Question: In my Test Framework, when I call 'DbContext.Set<FakeClass1>()' I am being returned a whole bunch of garbage data (proxies it seems, as they are 'System.Data.Entity.Dynamicproxies'). If I call 'DbContext.FakeClass1s', I do not get any of this garbage.
The problem is, in a generic Repository bass class I am calling 'DbContext.Set<TEntity>()' because obviously it is a nice thing to use to reduce code. But I need to solve this problem for my Test Framework.
Here is the test code - the result should be a count of 2, because only two have been added to the DbContext DbSet.
'''
[TestMethod]
public void FindAll_Should_Work()
{
// Arrange
var dbContext = new FakeDbContext();
// Act
var s1= dbContext.FakeClass1s;
var s2 = dbContext.Set<FakeClass1>();
// Assert
Assert.AreEqual(2, s1.Count());
Assert.AreEqual(2, s2.Count());
}
'''
The result is correct for 's1'. But for 's2', the result is 14.
Here is the code for the FakeDbContext:
'''
public class FakeDbContext : System.Data.Entity.DbContext
{
public DbSet<FakeClass1> FakeClass1s { get; set; }
public DbSet<FakeClass2> FakeClass2s { get; set; }
public FakeDbContext()
{
PopulateData();
}
private void PopulateData()
{
var f11 = new FakeClass1()
{
ID = 1,
Name = "One"
};
var f12 = new FakeClass1()
{
ID = 2,
Name = "Two"
};
FakeClass1s.Add(f11);
FakeClass1s.Add(f12);
}
}
'''
Furthermore, these extra results are actually data that seem to have accrued throughout the running of other tests. In there I find objects with values that come from other tests. This situation obtains even when I run this test in isolation, and comment out the code where these other objects are being used and tested with. So something is being remembered.
Also, looking at that locals window it seems 's1' is really a 'DbSet<FakeClass1>', where 's2' is a query (?):

EDIT: marked the correct answer, but wanted to note here: the issue was inheriting from System.Data.Entity.DbContext. Obviously, the thing to do is just implement the interface and not derive from this class, as andrerpena kindly suggested. The strange behavior disappeared once I stopped inheriting from System.Data.Entity.DbContext.
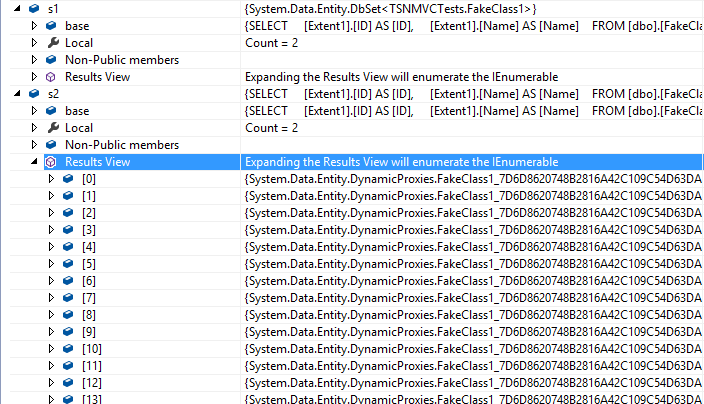
Answer: What you are calling garbage are entities that you created in 'PopulateData' and that, somehow, got persisted in a database. These 'dynamicProxies' are objects of a dynamic type that inherit from 'FakeClass1' and 'FakeClass2'. The reason why EF creates proxies is so that you can benefit from lazy loading and proper properties synchronization.
Your 'FakeDbContext' is inheriting from a real 'DbContext'. That causes entities to be actually persisted and retrieved from the store (You have to call SaveChanges so it can happen but you probably are doing that or did in the past). This is not a good practice.
What people normally do is to create an 'IDbContext' interface and then create another interface specifically for your context. Something like 'IYourAppContext'.